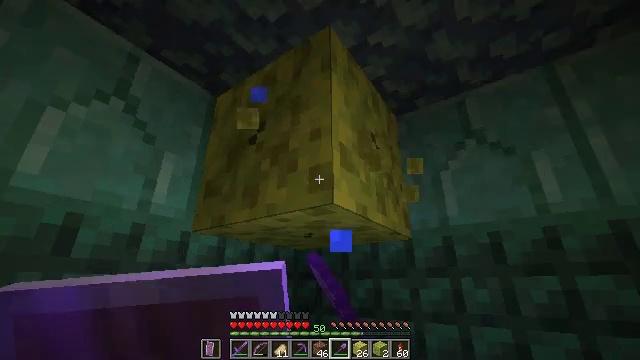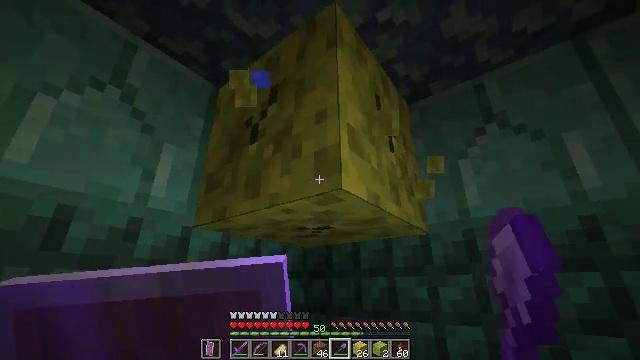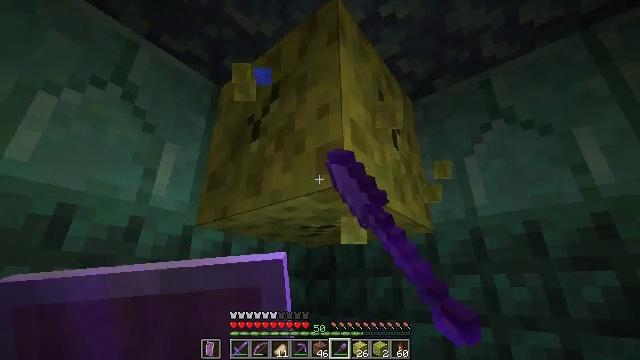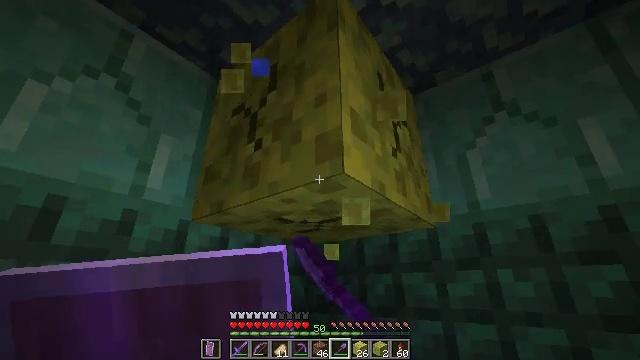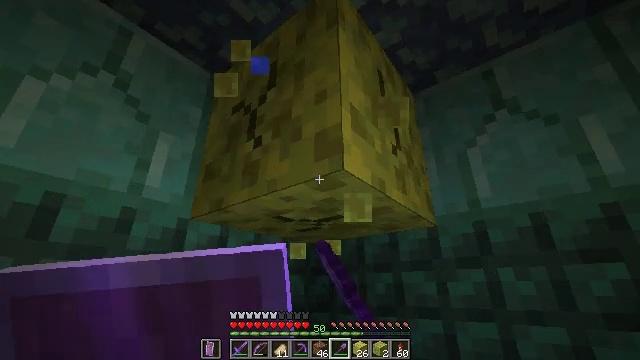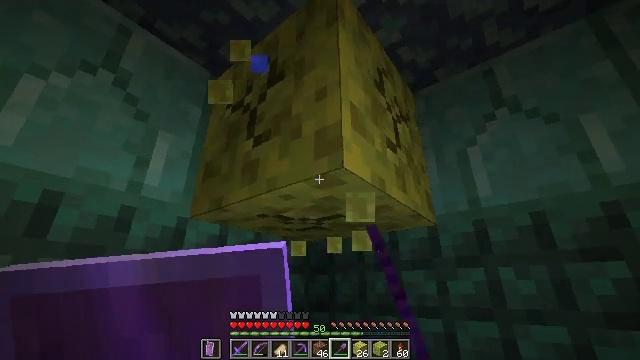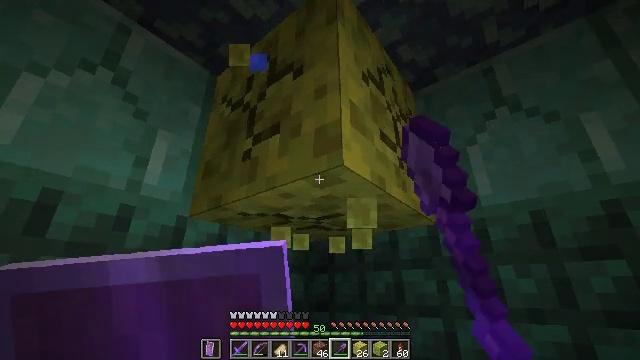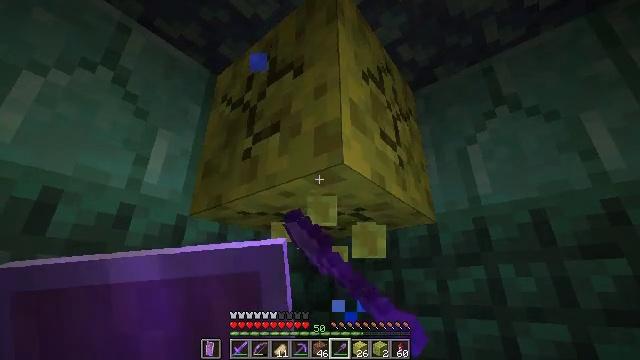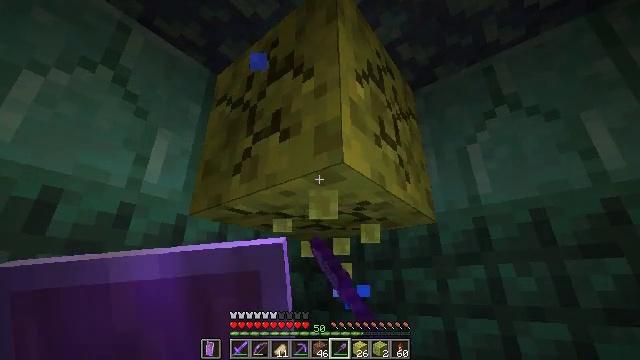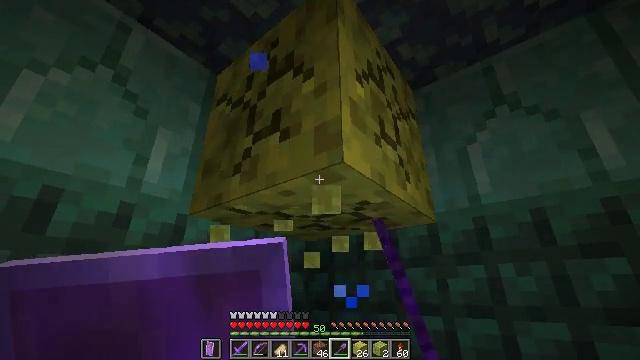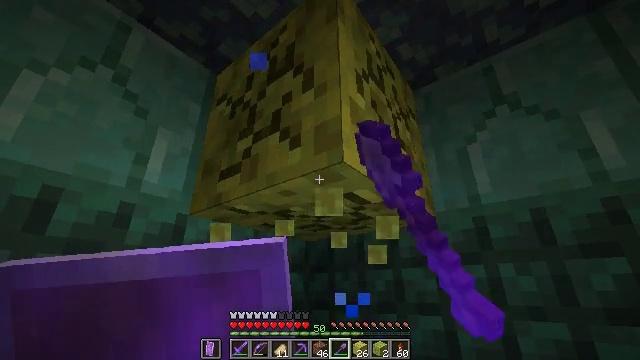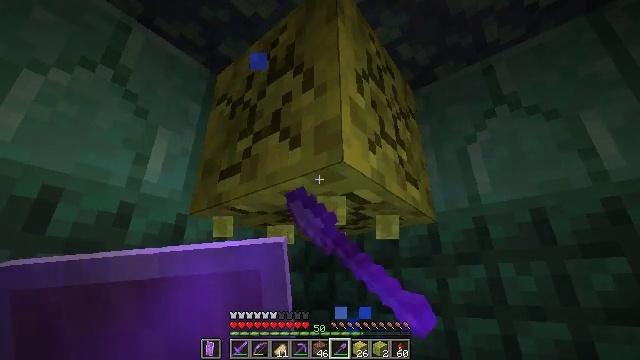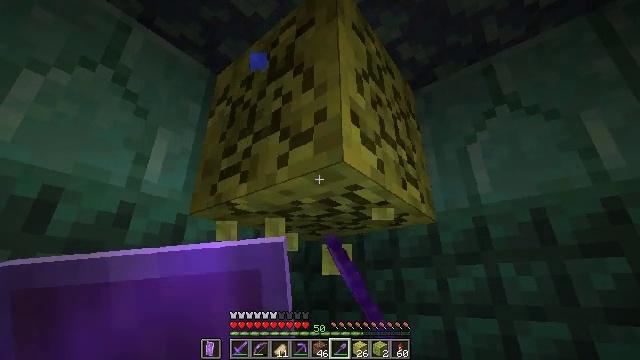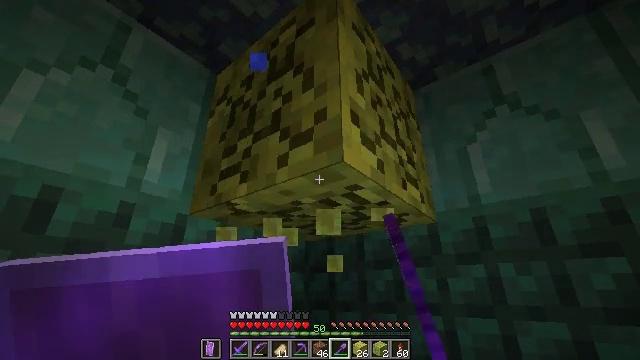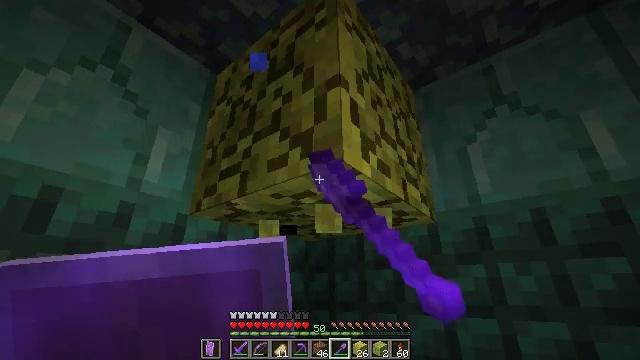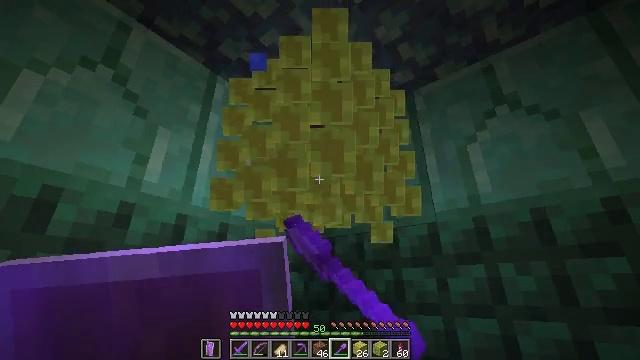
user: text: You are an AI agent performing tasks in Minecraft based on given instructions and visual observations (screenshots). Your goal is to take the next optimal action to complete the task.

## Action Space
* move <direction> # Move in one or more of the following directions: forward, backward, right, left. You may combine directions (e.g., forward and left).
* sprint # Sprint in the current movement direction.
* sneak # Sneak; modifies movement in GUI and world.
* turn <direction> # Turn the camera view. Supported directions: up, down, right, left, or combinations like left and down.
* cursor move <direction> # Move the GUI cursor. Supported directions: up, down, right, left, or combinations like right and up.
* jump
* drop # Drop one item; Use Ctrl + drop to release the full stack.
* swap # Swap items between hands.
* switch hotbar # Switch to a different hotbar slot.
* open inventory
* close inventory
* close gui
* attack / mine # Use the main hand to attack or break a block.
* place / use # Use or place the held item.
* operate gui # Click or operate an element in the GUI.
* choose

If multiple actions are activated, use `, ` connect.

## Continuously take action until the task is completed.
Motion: motion action
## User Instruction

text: Gather a wet sponge from the ocean.
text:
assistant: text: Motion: turn left, attack / mine
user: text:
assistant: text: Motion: attack / mine
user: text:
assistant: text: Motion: attack / mine
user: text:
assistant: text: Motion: attack / mine
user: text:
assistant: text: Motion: attack / mine
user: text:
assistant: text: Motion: attack / mine
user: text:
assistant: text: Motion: attack / mine
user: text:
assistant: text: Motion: attack / mine
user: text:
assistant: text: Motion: attack / mine
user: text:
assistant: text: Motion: attack / mine
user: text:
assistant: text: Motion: attack / mine
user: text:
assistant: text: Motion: attack / mine
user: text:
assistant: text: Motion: attack / mine
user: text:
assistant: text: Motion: attack / mine
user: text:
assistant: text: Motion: attack / mine
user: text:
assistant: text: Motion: attack / mine
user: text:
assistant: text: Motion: attack / mine
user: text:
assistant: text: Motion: attack / mine
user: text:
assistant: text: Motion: attack / mine
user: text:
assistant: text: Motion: no_op
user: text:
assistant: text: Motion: move forward
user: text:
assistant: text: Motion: move forward
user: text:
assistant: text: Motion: move forward
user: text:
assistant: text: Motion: move forward
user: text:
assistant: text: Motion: no_op
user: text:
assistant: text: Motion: no_op
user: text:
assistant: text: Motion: no_op
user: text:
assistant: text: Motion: no_op
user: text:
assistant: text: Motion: no_op
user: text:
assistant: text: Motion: no_op